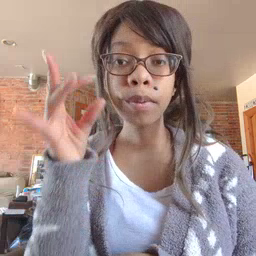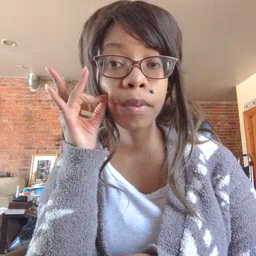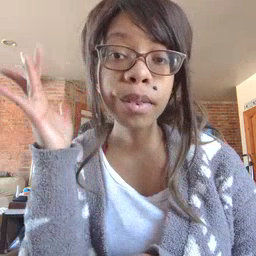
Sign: bee